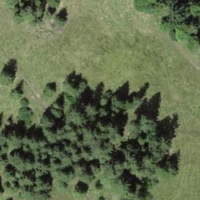
EUNIS habitat code: 43
Species observed at this site:
Thanasimus formicarius